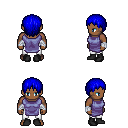
a pixel art fantasy rpg character, male body template, human, dark skin, chain tabard jacket, white pants, blue plain hairstyle, white cloth bandages, black shoes, four views (front, back, left, right), 2x2 character sprite sheet, small pixel art, hard edges, no anti-aliasing